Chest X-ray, AP view. Patient: 48 years old, sex M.
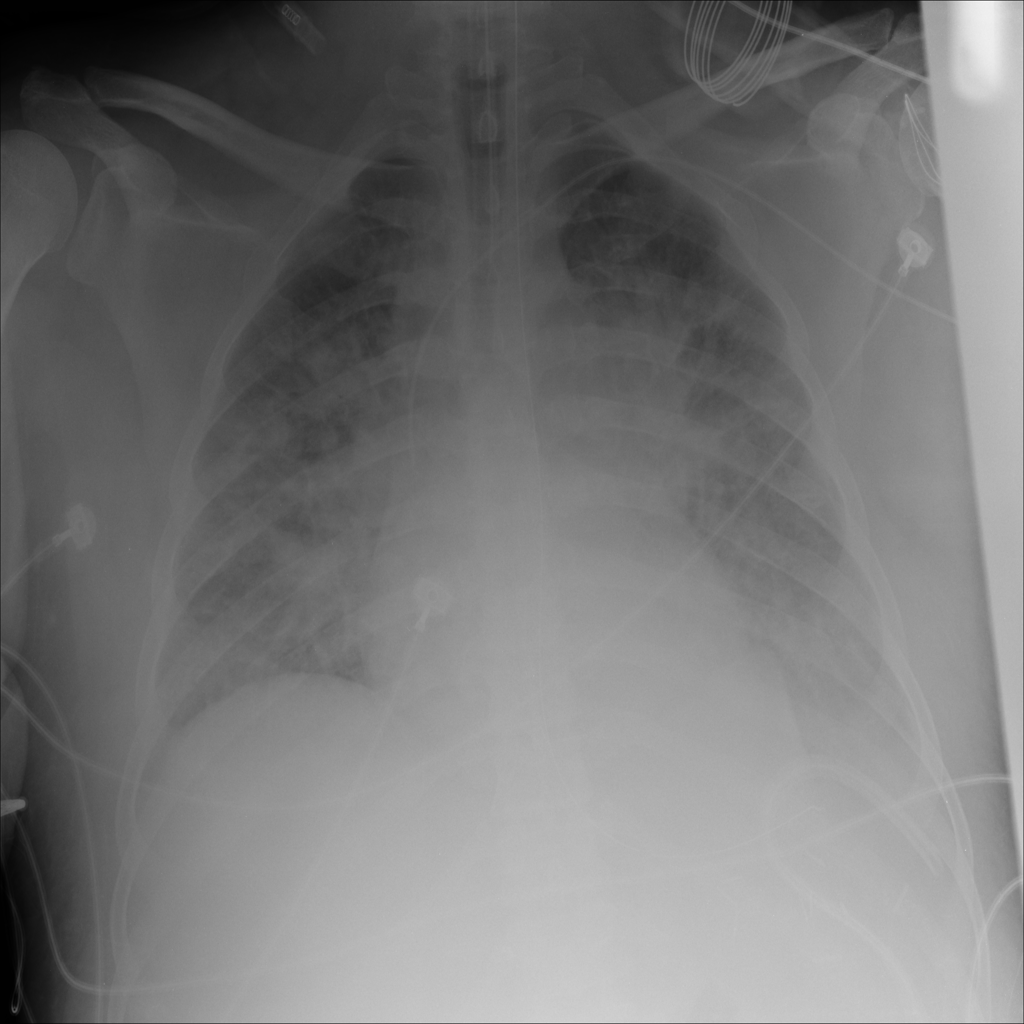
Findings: Atelectasis, Edema, Infiltration